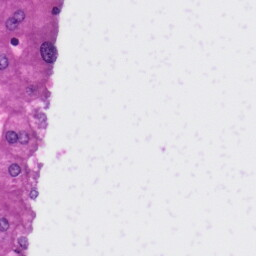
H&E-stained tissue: Liver